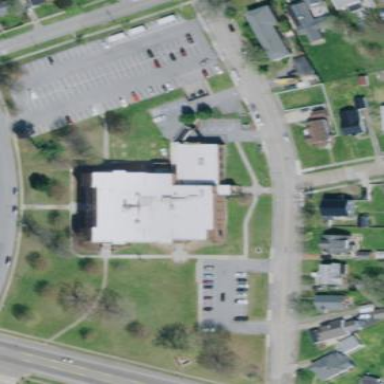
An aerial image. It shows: Arts centre located in building.